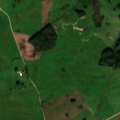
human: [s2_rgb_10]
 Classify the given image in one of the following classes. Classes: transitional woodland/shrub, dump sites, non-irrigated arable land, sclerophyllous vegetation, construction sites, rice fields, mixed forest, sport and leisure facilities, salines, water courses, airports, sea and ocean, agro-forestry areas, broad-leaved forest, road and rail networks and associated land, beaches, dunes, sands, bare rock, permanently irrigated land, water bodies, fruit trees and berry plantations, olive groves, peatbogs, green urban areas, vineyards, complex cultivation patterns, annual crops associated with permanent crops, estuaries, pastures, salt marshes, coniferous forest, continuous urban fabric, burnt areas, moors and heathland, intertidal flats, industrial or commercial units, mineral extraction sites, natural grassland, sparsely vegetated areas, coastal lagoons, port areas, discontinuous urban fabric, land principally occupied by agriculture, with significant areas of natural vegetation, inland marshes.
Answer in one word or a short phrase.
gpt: non-irrigated arable land, pastures, complex cultivation patterns, land principally occupied by agriculture, with significant areas of natural vegetation